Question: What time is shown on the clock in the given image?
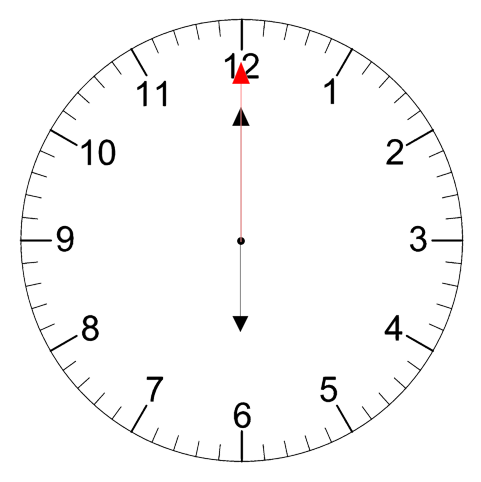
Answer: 06:00:00